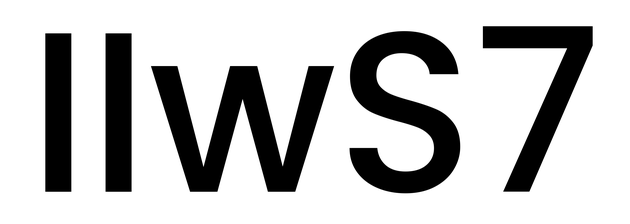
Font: Poppins-Medium